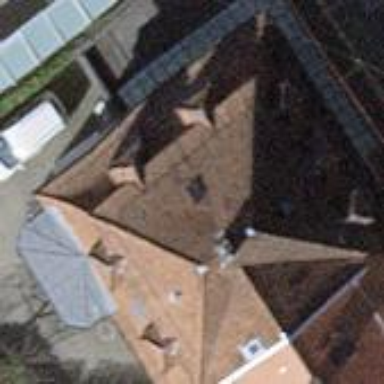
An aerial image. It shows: Building with pyramidal-shaped roof.